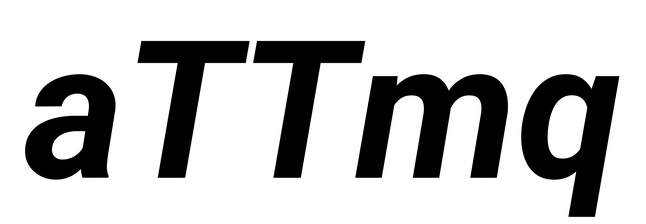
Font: Roboto-Italic_Bold_Italic